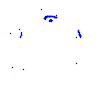
Particle: proton